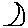
Label: moon